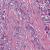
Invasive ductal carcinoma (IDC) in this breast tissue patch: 1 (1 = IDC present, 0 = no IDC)